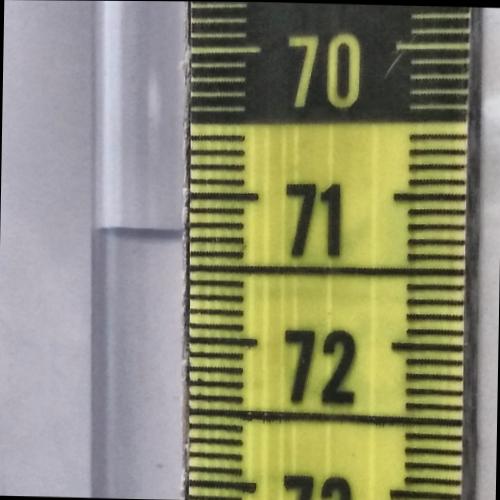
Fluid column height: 71.3 cm